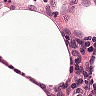
Metastatic tissue present: no